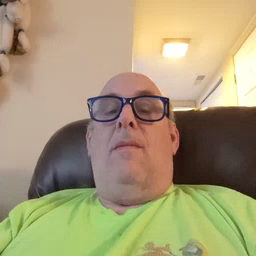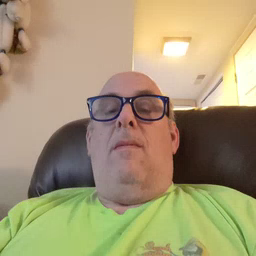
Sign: elephant